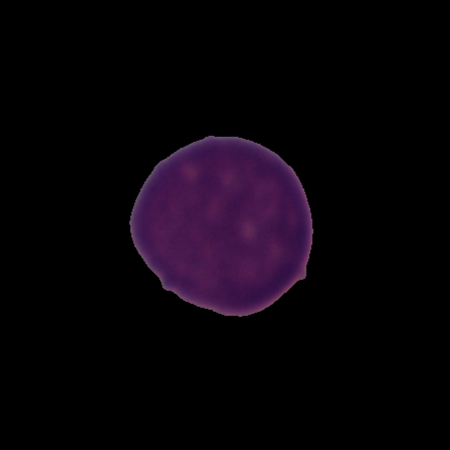
Label: healthy